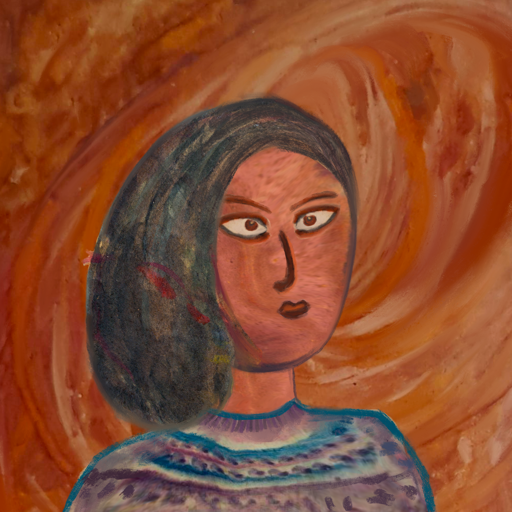
Background: Pious_Lady, Head And Neck Side: Mother_And_Son_Mother, Face Side: Roy_Bahadur, Bust: HillGirl, Hair Side: Gypsy_Mother, Head Accessory: Blank, Second Necklace: Blank, Necklace: Blank, Baby: Blank